Question: Ok i am trying to split screen size to horizontally equally and vertically 3 each part
Android studio on windows 8.1 api 9
Here image how i want

each image is exactly those sizes and i want them to proportionally scaled according to the lower resolutions
here my code that i tried and failed
'''
<LinearLayout xmlns:android="http://schemas.android.com/apk/res/android"
xmlns:tools="http://schemas.android.com/tools"
tools:context=".Pokemon"
android:background="@color/background_floating_material_dark"
android:layout_width="match_parent"
android:layout_height="match_parent"
android:orientation="horizontal"
android:baselineAligned="false"
>
<RelativeLayout
android:layout_width="wrap_content"
android:layout_height="wrap_content"
android:layout_weight="1">
<ImageButton
android:layout_width="wrap_content"
android:layout_height="wrap_content"
android:id="@+id/register_monstermmorpg_1"
android:background="@null"
android:src="@drawable/bg_monstermmorpg_button_land"
android:adjustViewBounds="true"
android:scaleType="centerCrop"
/>
<ImageButton
android:layout_width="wrap_content"
android:layout_height="wrap_content"
android:id="@+id/register_monstermmorpg_2"
android:background="@null"
android:src="@drawable/Register_monstermmorpg_land"
android:adjustViewBounds="true"
android:scaleType="centerCrop"
/>
<ImageButton
android:layout_width="wrap_content"
android:layout_height="wrap_content"
android:id="@+id/login_monstermmorpg"
android:background="@null"
android:src="@drawable/Login_monstermmorpg_land"
android:adjustViewBounds="true"
android:scaleType="centerCrop"
/>
</RelativeLayout>
<RelativeLayout
android:layout_width="wrap_content"
android:layout_height="wrap_content"
android:layout_weight="1">
<ImageButton
android:layout_width="wrap_content"
android:layout_height="wrap_content"
android:id="@+id/register_pokemonets_1"
android:background="@null"
android:src="@drawable/bg_pokemonpets_button_land"
android:adjustViewBounds="true"
android:scaleType="centerCrop"
/>
<ImageButton
android:layout_width="wrap_content"
android:layout_height="wrap_content"
android:id="@+id/register_pokemonets_2"
android:background="@null"
android:src="@drawable/Register_pokemonpets_land"
android:adjustViewBounds="true"
android:scaleType="centerCrop"
/>
<ImageButton
android:layout_width="wrap_content"
android:layout_height="wrap_content"
android:id="@+id/login_pokemonpets"
android:background="@null"
android:src="@drawable/Login_pokemonpets_land"
android:adjustViewBounds="true"
android:scaleType="centerCrop"
/>
</RelativeLayout>
</LinearLayout>
'''
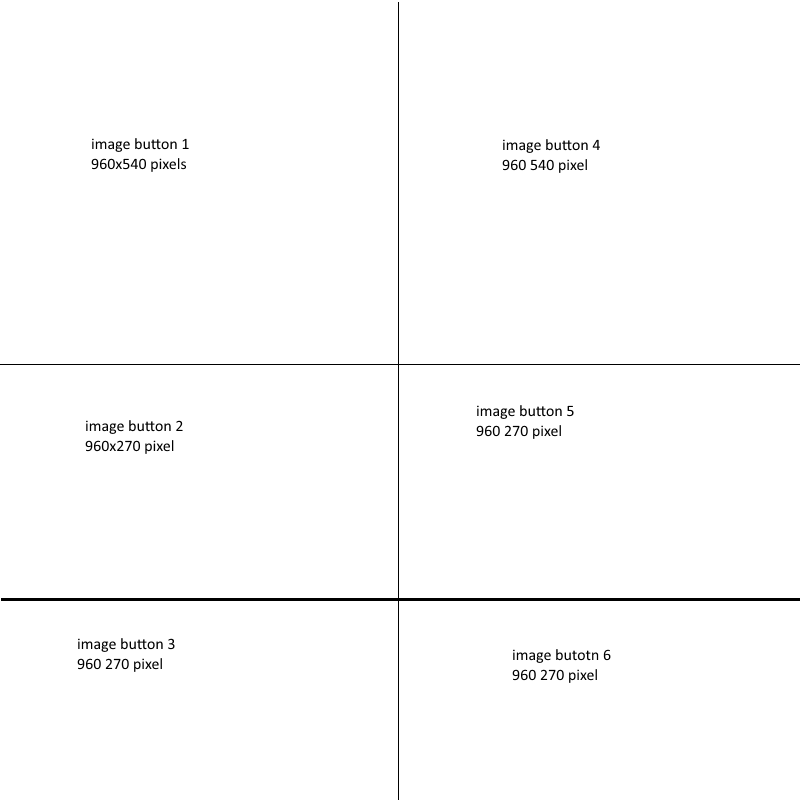
Answer: I think simply you can use a GridView
in the layout aspect
'''
<LinearLayout xmlns:android="http://schemas.android.com/apk/res/android"
xmlns:tools="http://schemas.android.com/tools"
tools:context=".Pokemon"
android:background="@color/background_floating_material_dark"
android:layout_width="match_parent"
android:layout_height="match_parent"
android:orientation="horizontal"
android:baselineAligned="false"
>
<LinearLayout
android:layout_width="match_parent"
android:layout_height="match_parent"
android:orientation="horizontal"
android:weightsum="2"
>
<LinearLayout
android:layout_width="0dp"
android:layout_height="wrap_content"
android:orientation:vertical
android:weightsum="3"
android:layout_weight="1">
<ImageButton
android:layout_width="match_parent"
android:layout_height="0dp"
android:layout_weight="1"
android:id="@+id/register_monstermmorpg_1"
android:background="@null"
android:src="@drawable/bg_monstermmorpg_button_land"
android:adjustViewBounds="true"
android:scaleType="centerCrop"
/>
<ImageButton
android:layout_width="match_parent"
android:layout_height="0dp"
android:layout_weight="1"
android:id="@+id/register_monstermmorpg_2"
android:background="@null"
android:src="@drawable/Register_monstermmorpg_land"
android:adjustViewBounds="true"
android:scaleType="centerCrop"
/>
<ImageButton
android:layout_width="match_parent"
android:layout_height="0dp"
android:layout_weight="1"
android:id="@+id/login_monstermmorpg"
android:background="@null"
android:src="@drawable/Login_monstermmorpg_land"
android:adjustViewBounds="true"
android:scaleType="centerCrop"
/>
</LinearLayout>
<LinearLayout
android:layout_width="0dp"
android:layout_height="wrap_content"
android:orientation:vertical
android:weightsum="3"
android:layout_weight="1">
<ImageButton
android:layout_width="match_parent"
android:layout_height="0dp"
android:layout_weight="1"
android:id="@+id/register_pokemonets_1"
android:background="@null"
android:src="@drawable/bg_pokemonpets_button_land"
android:adjustViewBounds="true"
android:scaleType="centerCrop"
/>
<ImageButton
android:layout_width="match_parent"
android:layout_height="0dp"
android:layout_weight="1"
android:id="@+id/register_pokemonets_2"
android:background="@null"
android:src="@drawable/Register_pokemonpets_land"
android:adjustViewBounds="true"
android:scaleType="centerCrop"
/>
<ImageButton
android:layout_width="match_parent"
android:layout_height="0dp"
android:layout_weight="1"
android:id="@+id/login_pokemonpets"
android:background="@null"
android:src="@drawable/Login_pokemonpets_land"
android:adjustViewBounds="true"
android:scaleType="centerCrop"
/>
</RelativeLayout>
<RelativeLayout
android:layout_width="wrap_content"
android:layout_height="wrap_content"
android:layout_weight="1">
<ImageButton
android:layout_width="wrap_content"
android:layout_height="wrap_content"
android:id="@+id/register_monstermmorpg_1"
android:background="@null"
android:src="@drawable/bg_monstermmorpg_button_land"
android:adjustViewBounds="true"
android:scaleType="centerCrop"
/>
<ImageButton
android:layout_width="wrap_content"
android:layout_height="wrap_content"
android:id="@+id/register_monstermmorpg_2"
android:background="@null"
android:src="@drawable/Register_monstermmorpg_land"
android:adjustViewBounds="true"
android:scaleType="centerCrop"
/>
<ImageButton
android:layout_width="wrap_content"
android:layout_height="wrap_content"
android:id="@+id/login_monstermmorpg"
android:background="@null"
android:src="@drawable/Login_monstermmorpg_land"
android:adjustViewBounds="true"
android:scaleType="centerCrop"
/>
</RelativeLayout>
<RelativeLayout
android:layout_width="wrap_content"
android:layout_height="wrap_content"
android:layout_weight="1">
<ImageButton
android:layout_width="wrap_content"
android:layout_height="wrap_content"
android:id="@+id/register_pokemonets_1"
android:background="@null"
android:src="@drawable/bg_pokemonpets_button_land"
android:adjustViewBounds="true"
android:scaleType="centerCrop"
/>
<ImageButton
android:layout_width="wrap_content"
android:layout_height="wrap_content"
android:id="@+id/register_pokemonets_2"
android:background="@null"
android:src="@drawable/Register_pokemonpets_land"
android:adjustViewBounds="true"
android:scaleType="centerCrop"
/>
<ImageButton
android:layout_width="wrap_content"
android:layout_height="wrap_content"
android:id="@+id/login_pokemonpets"
android:background="@null"
android:src="@drawable/Login_pokemonpets_land"
android:adjustViewBounds="true"
android:scaleType="centerCrop"
/>
</LinearLayout>
</LinearLayout>
'''